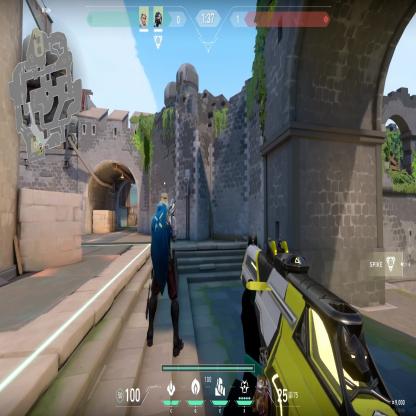
Label: teammate